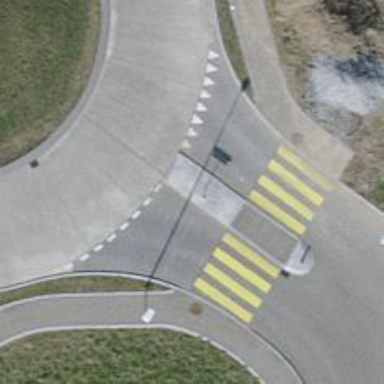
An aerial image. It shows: Road with "give way" sign.